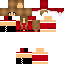
A female human skin with medium skin, wearing brown long hair dressed in a red tshirt and red pants, featuring a closed mouth.